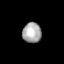
Tissue: prostate
Cell type: T cells
Senescence score: 0.3597
Nuclear area (px): 376
Mean DAPI intensity: 168.484